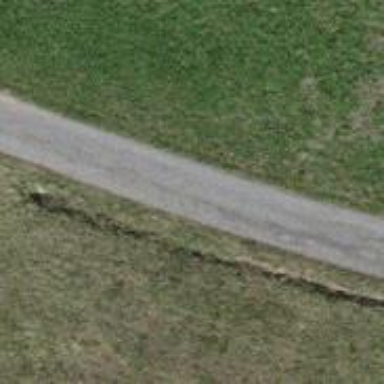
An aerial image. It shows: Paved track with grade 1 surface.